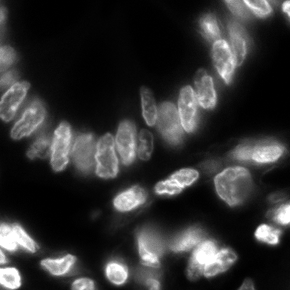
Tissue sample: colon
Magnification: 10.0x
Cell type: Epithelial cells
Senescence state: normal